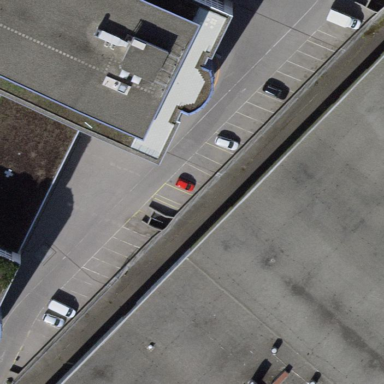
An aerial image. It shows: Parking area with surface.